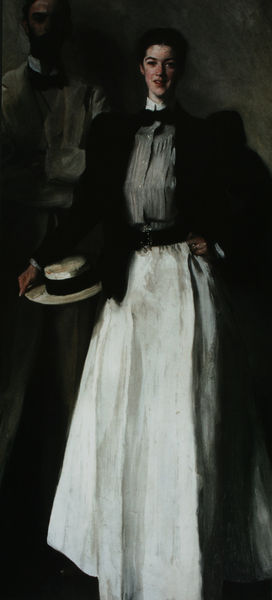
Titel: Mr. und Mrs. IN Phelps Stokes (Ausschnitt)
Künstler: John Singer Sargent
Standort: New York
Institution: The Metropolitan Museum of Art
Schlagwörter: dunkel, gemälde, hand, mann, schatten, weiß, grün, impressionismus, braun, frau, frisur, grau, haar, hell, hintergrund, hut, jahrhundertwende, kleid, licht, mund, nase, schwarz, stroh, vordergrund, blick, dame, gürtel, schal, tuch, hochformat, malerei, rock, schleife, anzug, bart, hemd, jacke, jung, wand, arm, augen, band, bluse, diener, falten, gesicht, halten, kragen, lang, leinen, stehen, bild, bildnis, hals, herr, portrait, porträt, gewand, haare, mantel, pose, realismus, paar, tochter, knopf, kontrast, rechts, lächeln, schürze, spanien, taille, düster, dorf, amerika, strohhut, hutband, realistisch, schmal, manet, streifen, rüschen, aufstützen, knöpfe, fliege, krempe, sonnenhut, hoch, lachen, schnalle, doppelportrait, helligkeit, links, groß, schlicht, schnitt, künstler, vatermörder, soldat, bürger, bürgertum, kittel, stehkragen, arzt, ehefrau, rosig, sonntag, tracht, ehepaar, ehe, leibl, portät, lässig, hüfte, bürgerlich, fröhlich, hochzeit, begleitung, format, bodenlang, blazer, wei´, schwarzhaarig, kostümjacke, begleiter, monoton, krankenschwester, panama, hochfromat, 19. jahrhundert, weißer rock, frau mit weißer schürze, strohhut in der hand, hervorheben